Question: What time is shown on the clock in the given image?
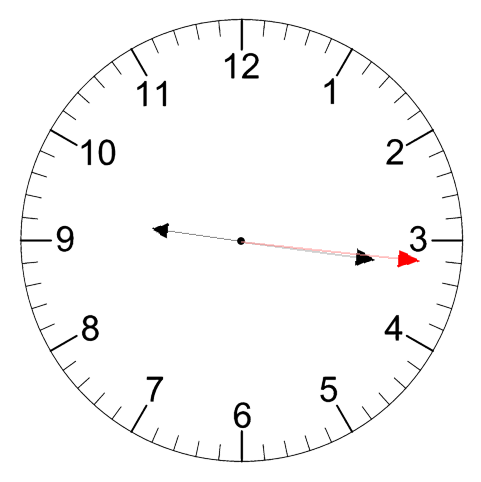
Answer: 09:16:16